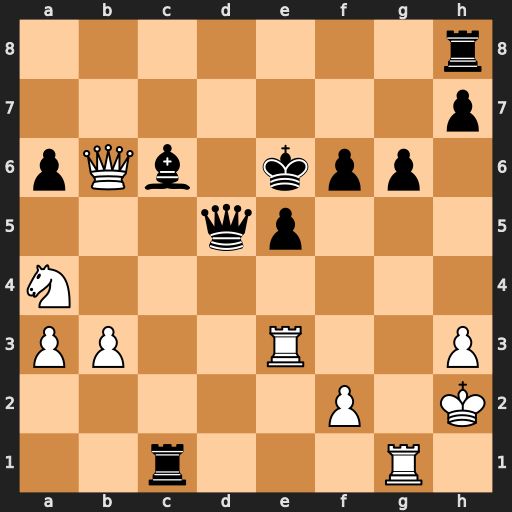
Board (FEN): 7r/7p/pQb1kpp1/3qp3/N7/PP2R2P/5P1K/2r3R1
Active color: w
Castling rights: -
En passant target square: -
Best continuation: Nc3 Rxc3 Rxc3